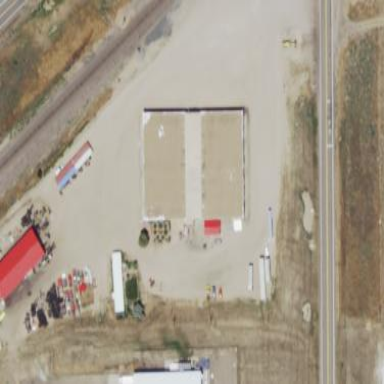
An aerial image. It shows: Building housing storage rental shop.